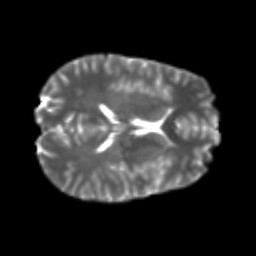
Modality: T2w
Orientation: axial
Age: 22
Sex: male
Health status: healthy
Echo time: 0.074 s